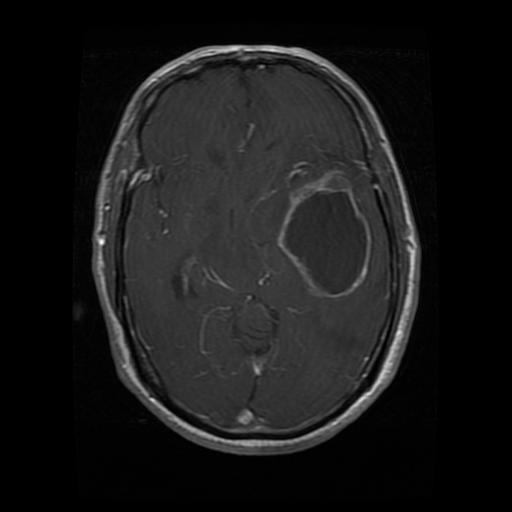
Label: glioma